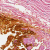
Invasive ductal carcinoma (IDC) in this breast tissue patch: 0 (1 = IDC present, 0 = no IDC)